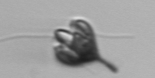
Label: Pyramimonas_longicauda